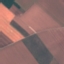
Land use / land cover: AnnualCrop